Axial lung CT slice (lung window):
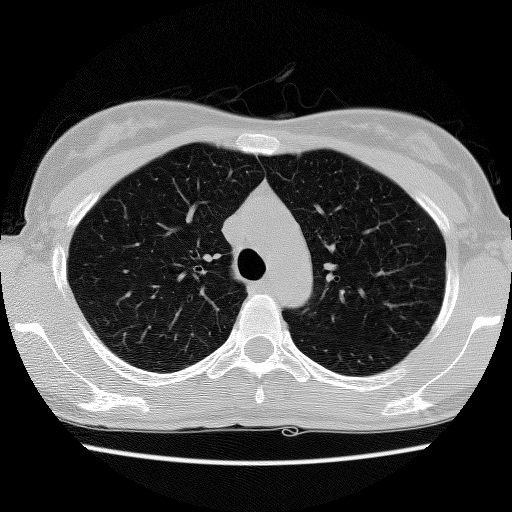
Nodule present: no